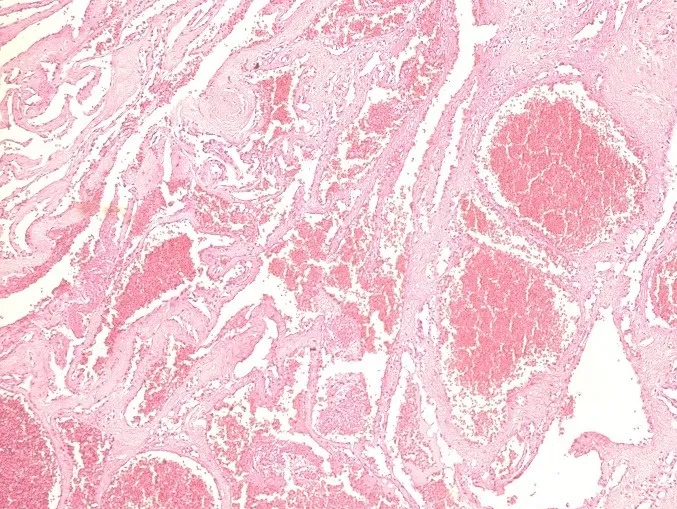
Image of the vascular tumour proliferation (eosin-hematoxylin staining; magnification x 20). Note the large vessel lumen, filled with red cells.
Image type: pathology (h&e)